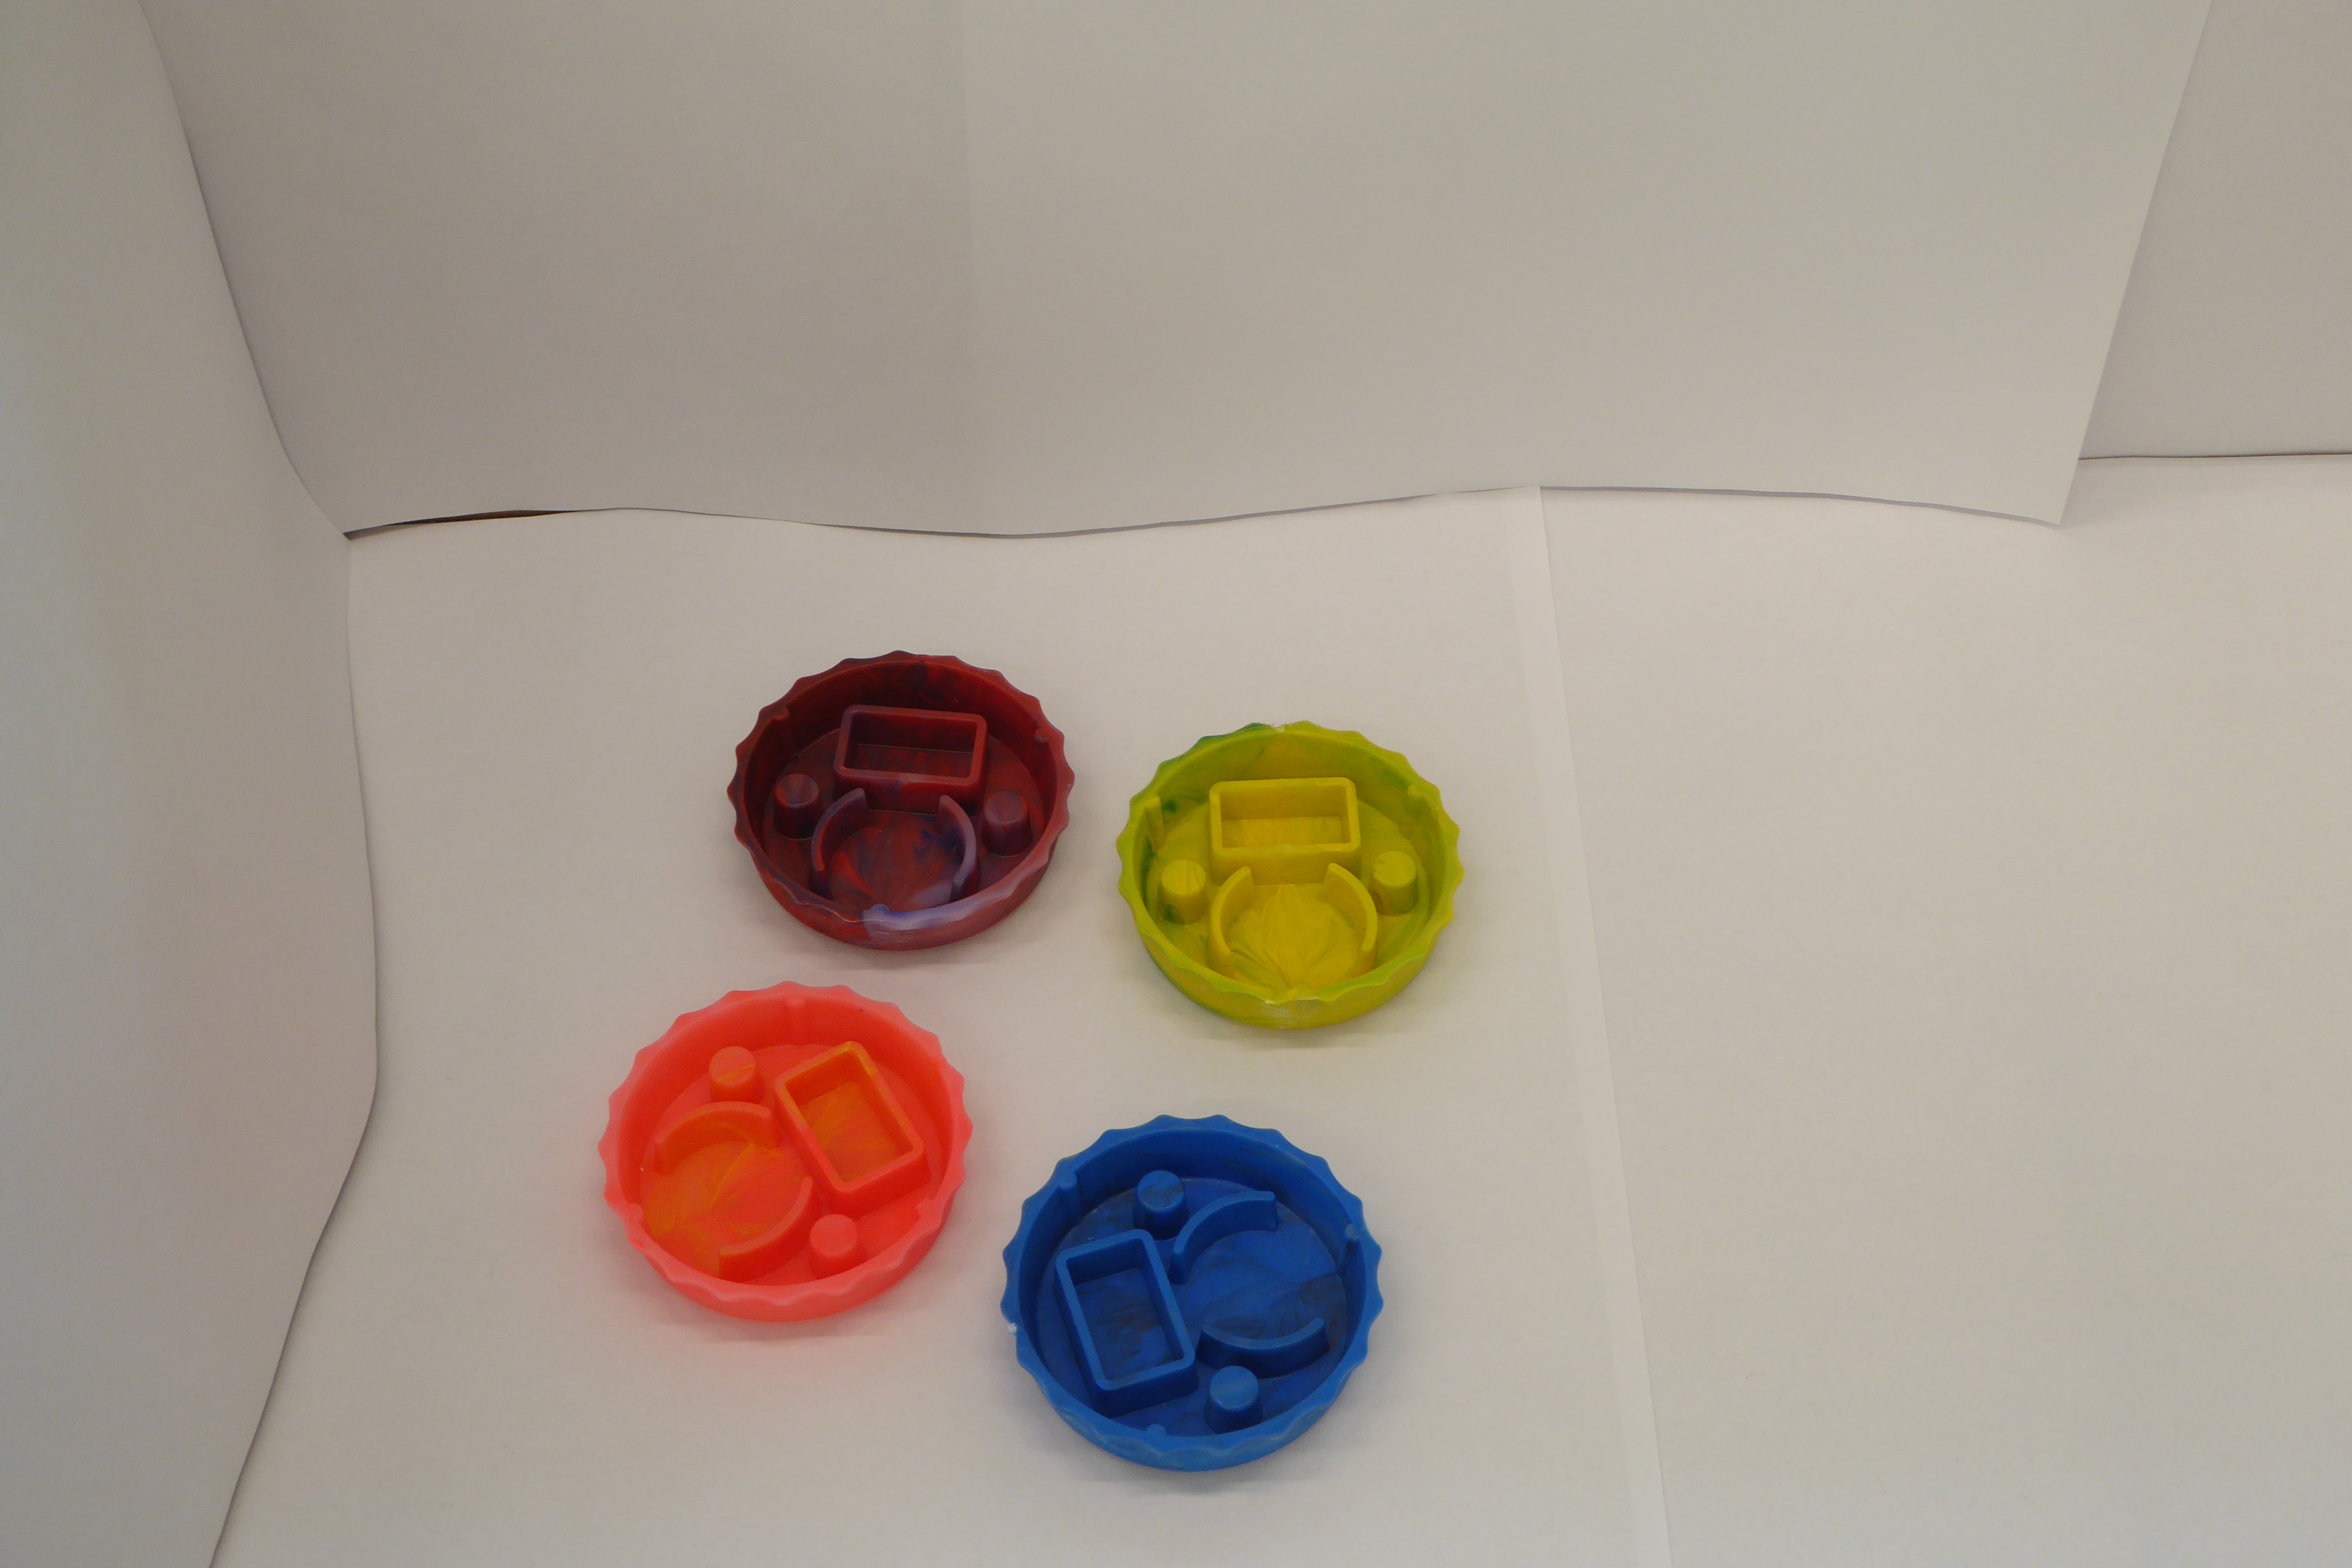
Label: Bottle Opener - Cover